Field crop: tomato
Growth stage: 1
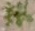
Species: portulaca